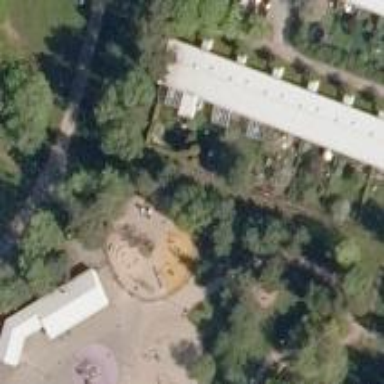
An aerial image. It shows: Playground with springy equipment.